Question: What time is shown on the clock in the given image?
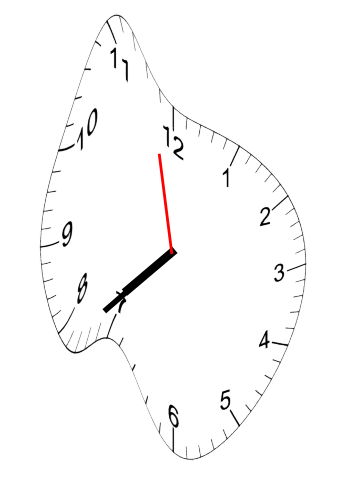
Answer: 07:37:58